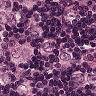
Metastatic tissue present: yes